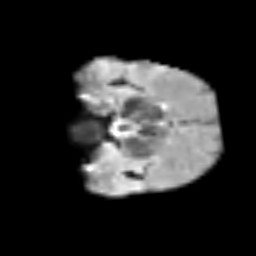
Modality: T2w
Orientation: coronal
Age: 75
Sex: female
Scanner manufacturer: siemens
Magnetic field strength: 3 T
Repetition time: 3.2 s
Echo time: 0.081 s